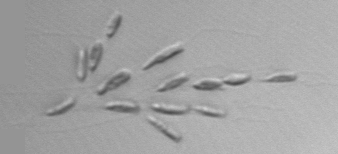
Label: Dinobryon